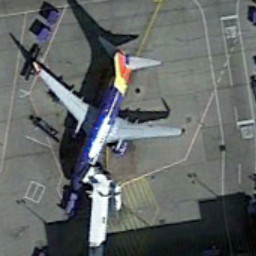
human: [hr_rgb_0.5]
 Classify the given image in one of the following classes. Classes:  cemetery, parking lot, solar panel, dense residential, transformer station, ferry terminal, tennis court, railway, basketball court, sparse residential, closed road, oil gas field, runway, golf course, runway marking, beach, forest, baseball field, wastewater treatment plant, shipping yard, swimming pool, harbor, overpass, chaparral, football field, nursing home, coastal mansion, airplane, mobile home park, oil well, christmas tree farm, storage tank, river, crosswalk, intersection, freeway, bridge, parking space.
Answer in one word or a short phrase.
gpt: airplane